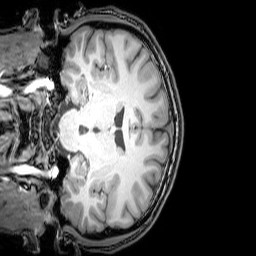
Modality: T1w
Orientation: coronal
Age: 24
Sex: male
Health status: healthy
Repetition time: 0.081 s
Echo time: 0.037 s